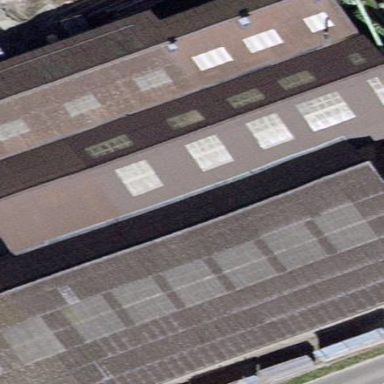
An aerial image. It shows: Industrial building.